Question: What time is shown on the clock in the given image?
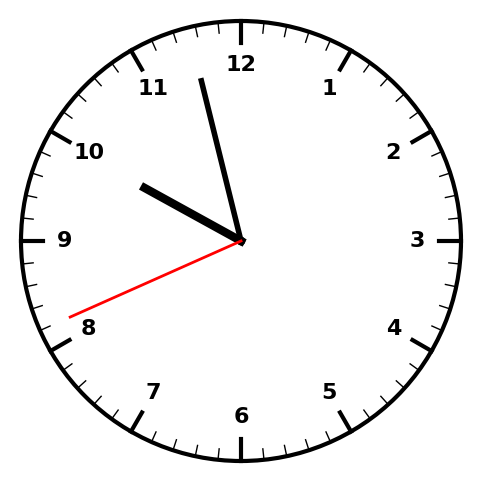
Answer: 09:57:41